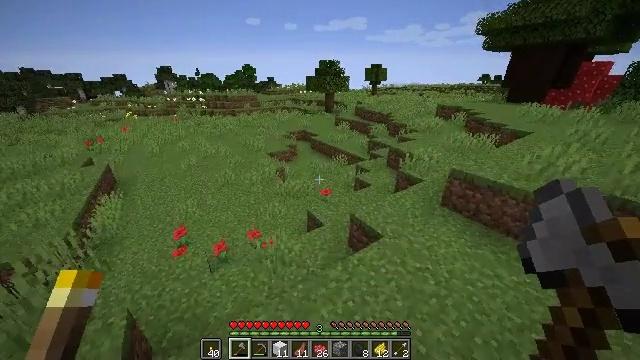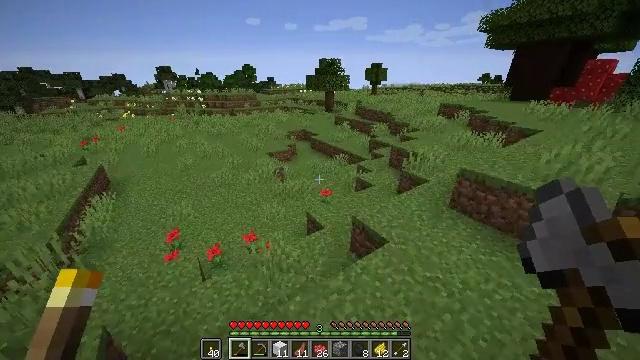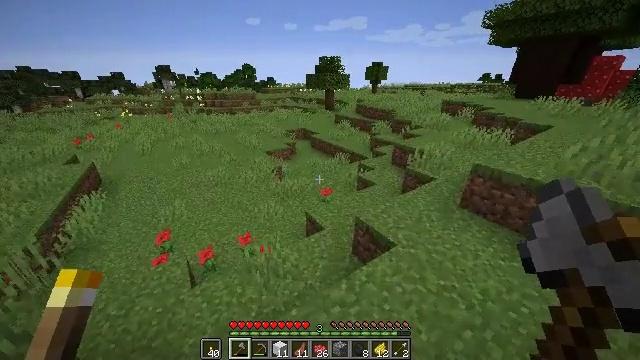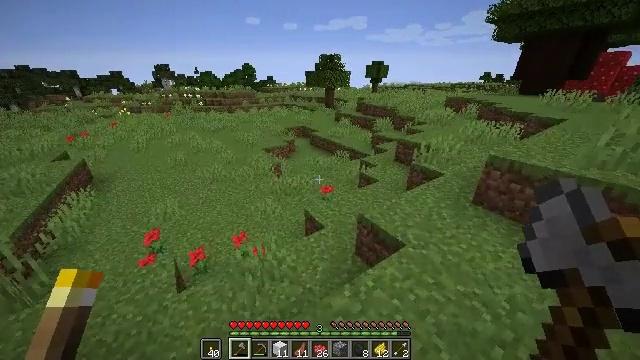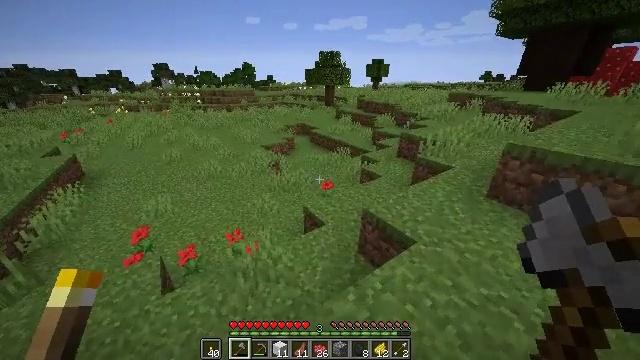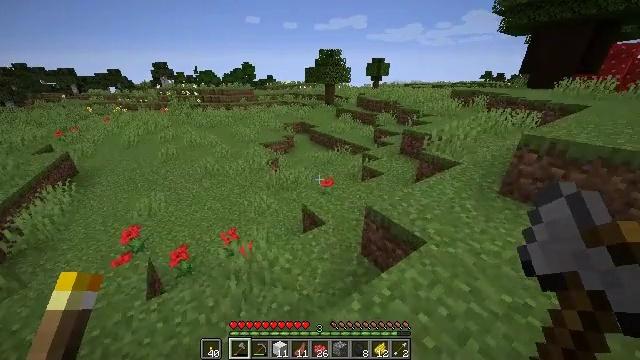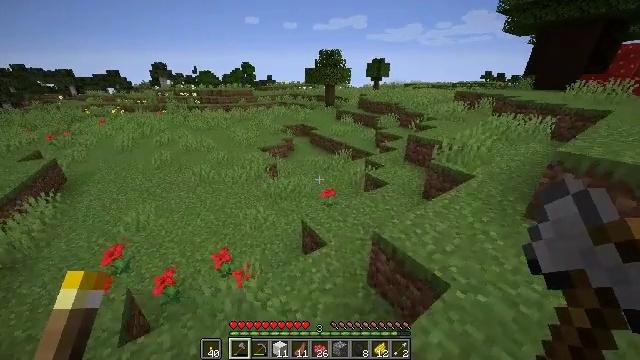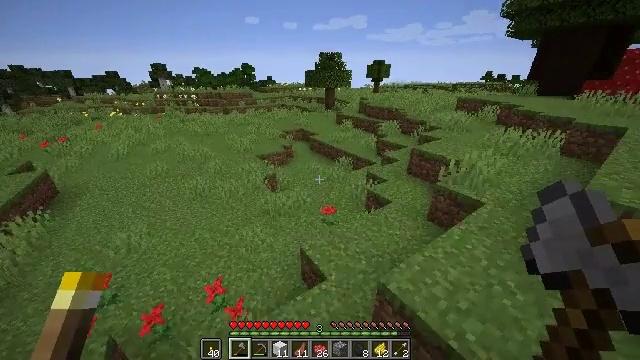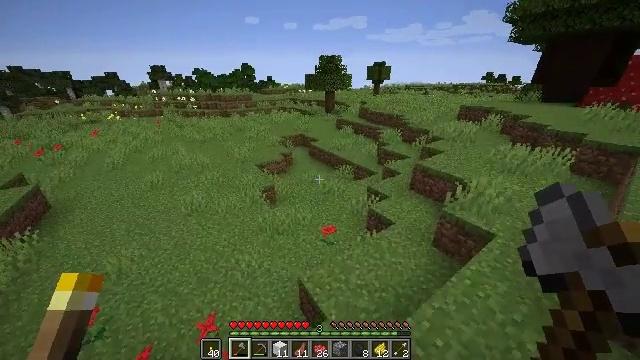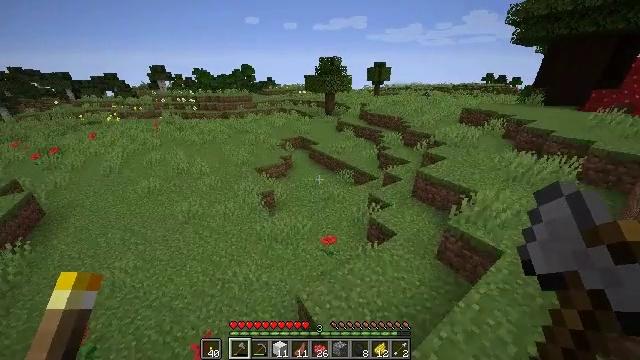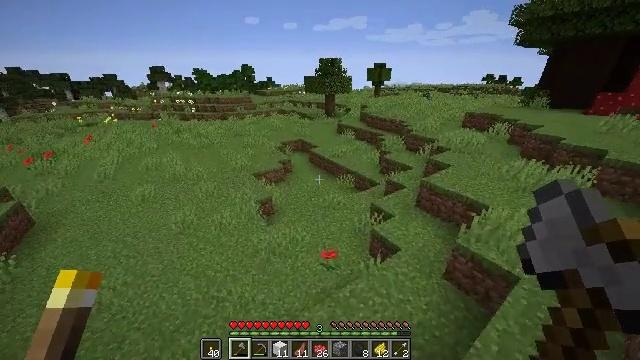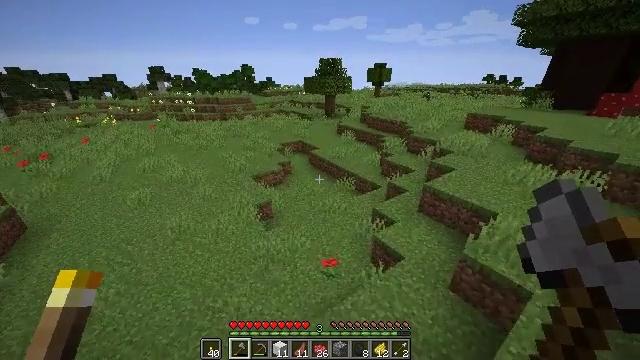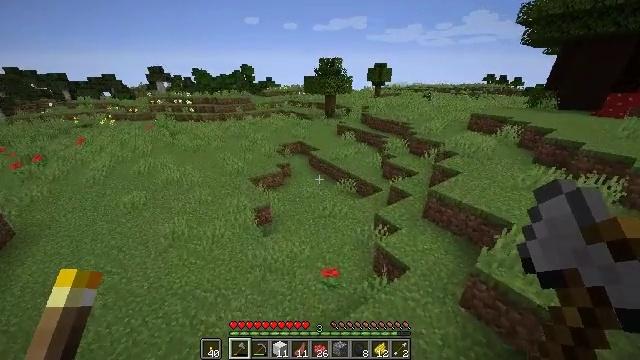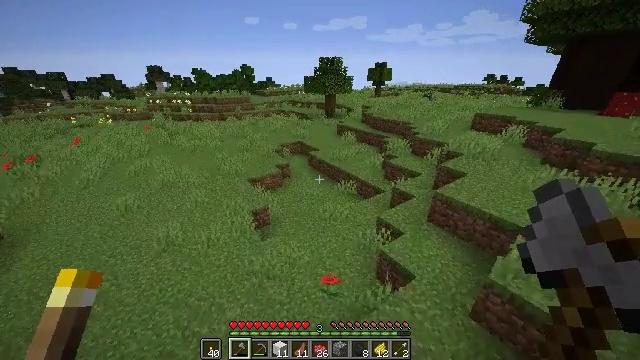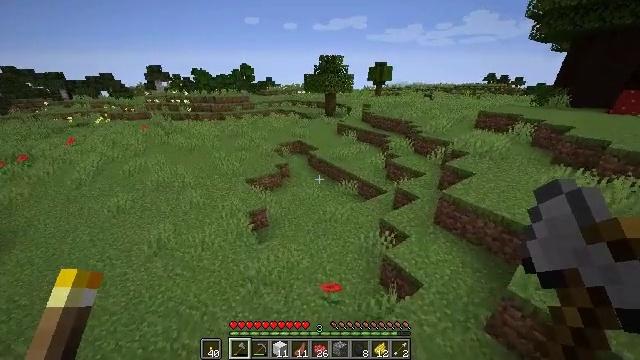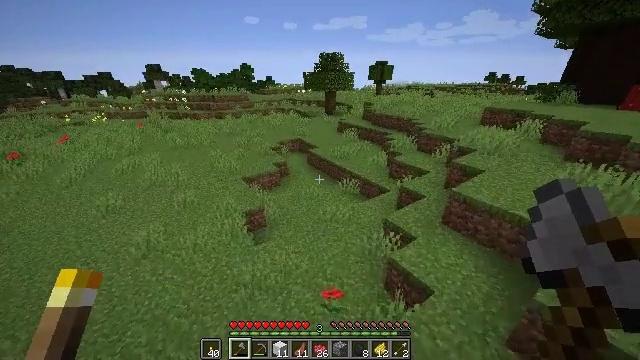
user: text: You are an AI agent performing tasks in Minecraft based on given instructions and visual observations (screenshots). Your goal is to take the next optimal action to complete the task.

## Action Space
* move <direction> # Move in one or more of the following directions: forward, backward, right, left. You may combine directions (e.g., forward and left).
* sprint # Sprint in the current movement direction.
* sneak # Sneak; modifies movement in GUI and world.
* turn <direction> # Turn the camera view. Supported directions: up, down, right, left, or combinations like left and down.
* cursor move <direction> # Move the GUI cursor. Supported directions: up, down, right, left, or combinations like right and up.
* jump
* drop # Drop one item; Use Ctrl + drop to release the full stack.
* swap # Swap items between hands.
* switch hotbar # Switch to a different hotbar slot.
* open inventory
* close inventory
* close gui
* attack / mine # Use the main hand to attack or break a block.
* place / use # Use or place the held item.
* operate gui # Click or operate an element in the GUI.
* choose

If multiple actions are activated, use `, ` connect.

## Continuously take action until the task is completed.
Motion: motion action
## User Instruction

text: Mine the oxeye daisy flower.
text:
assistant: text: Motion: move forward, jump
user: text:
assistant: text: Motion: move forward, jump
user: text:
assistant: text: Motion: move forward, jump
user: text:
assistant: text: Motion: move forward, jump
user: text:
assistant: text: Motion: move forward, jump
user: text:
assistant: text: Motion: move forward, jump
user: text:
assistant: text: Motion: move forward, jump
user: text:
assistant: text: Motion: move forward, jump
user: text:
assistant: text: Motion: move forward
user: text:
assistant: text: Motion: move forward
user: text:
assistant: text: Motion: move forward
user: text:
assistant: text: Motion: move forward
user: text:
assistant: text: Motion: move forward
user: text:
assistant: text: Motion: move forward
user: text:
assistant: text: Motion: move forward
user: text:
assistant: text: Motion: move forward, jump
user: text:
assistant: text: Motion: move forward, jump
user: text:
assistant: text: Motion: move forward, jump
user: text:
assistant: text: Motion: move forward, jump
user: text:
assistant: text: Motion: move forward, turn left, jump
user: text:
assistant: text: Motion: move forward, turn left, jump
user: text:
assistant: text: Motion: move forward, turn left, jump
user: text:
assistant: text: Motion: move forward, turn left
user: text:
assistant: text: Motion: move forward, turn left
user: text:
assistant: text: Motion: move forward, turn left
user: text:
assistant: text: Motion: move forward, turn left
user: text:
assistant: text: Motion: move forward, turn left
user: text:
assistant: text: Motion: move forward, turn left
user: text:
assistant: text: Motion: move forward, turn left
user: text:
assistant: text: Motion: move forward, turn left